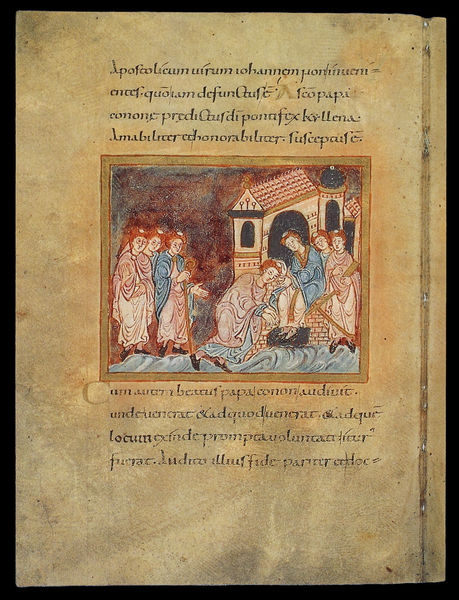
Titel: Kiliansvita
Institution: Hannover, Niedersäschische Landesbibliothek
Schlagwörter: blau, fuß, gemälde, kopf, wasser, weiß, fluss, frauen, menschen, sitzen, braun, hintergrund, männer, schwarz, szene, dach, gebäude, haus, rot, beige, rahmen, steine, kirche, gold, turm, füße, schrift, bogen, figuren, fugen, buch, seite, illustration, text, buchstaben, knien, salbung, pergament, christus, jesus, jesus christus, segnung, taufe, jesu, miniatur, abbildung, sense, erlöser, waschung, latein, beschriftet, bindung, apostel, einlass, buchmalerei, messias, fusswaschung, gottessohn, sohn gottes, christkind, seit, illuminiert, christkönig, heilland, erretter, jesus von nazaret